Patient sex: M
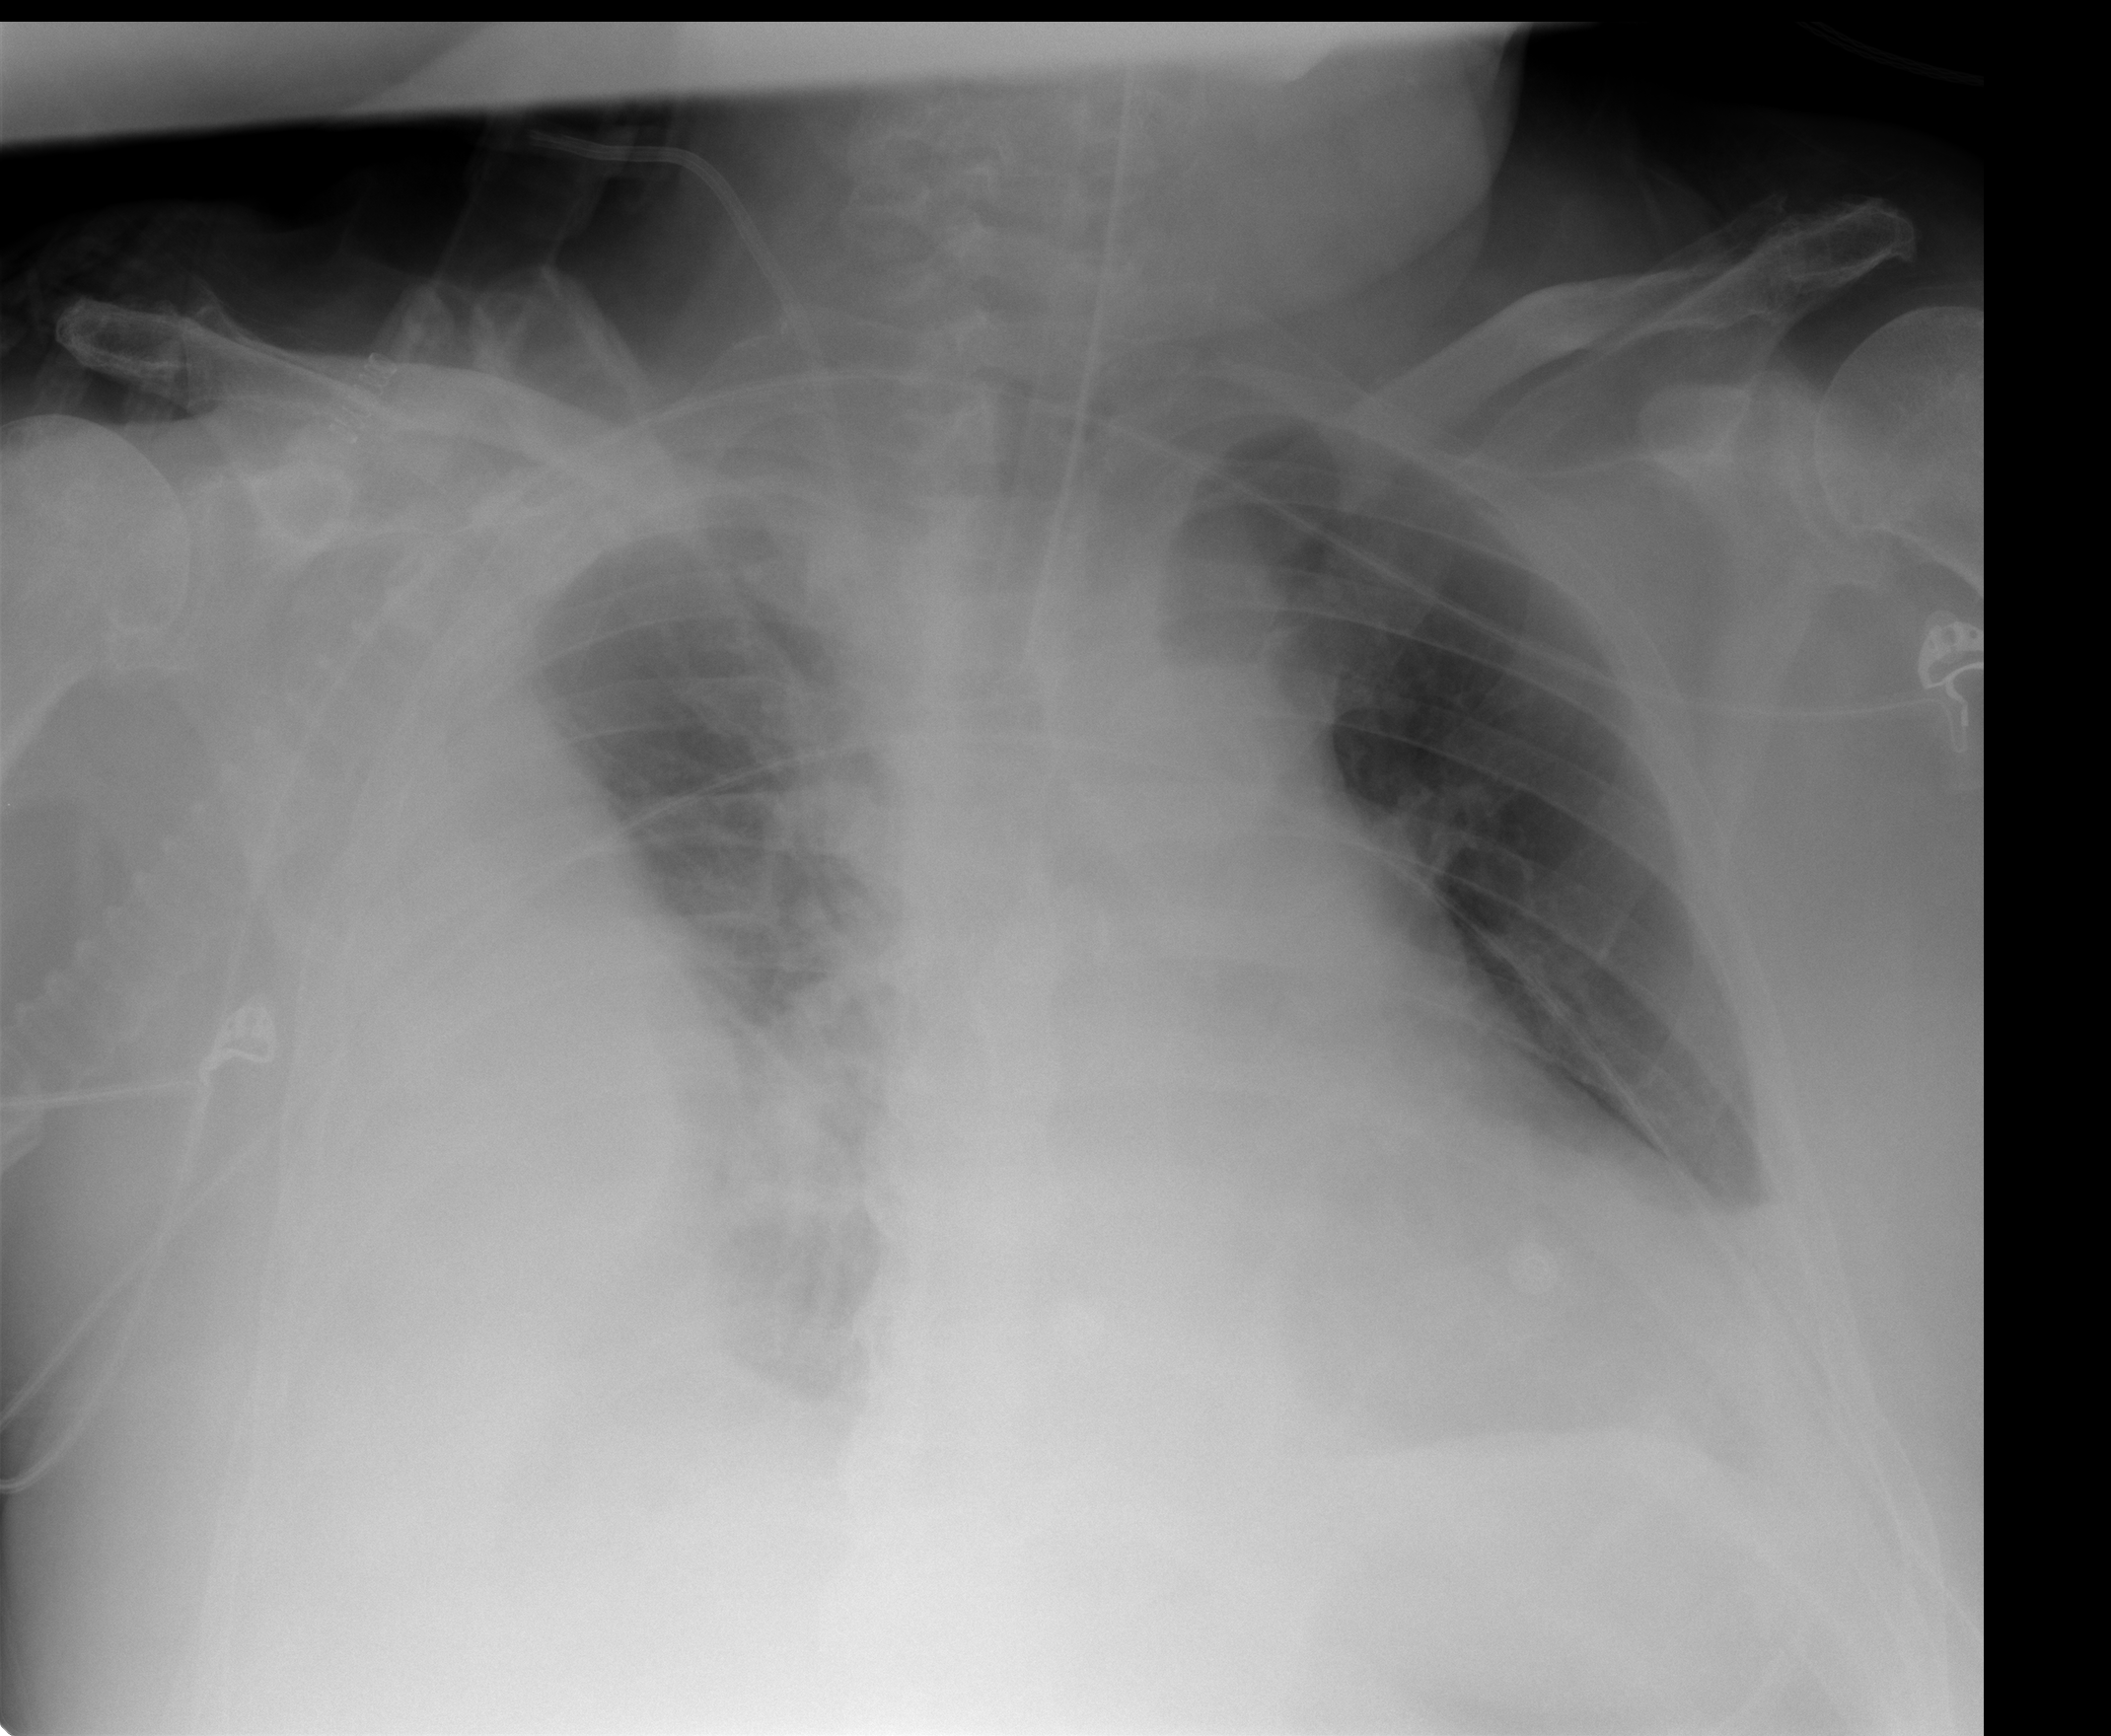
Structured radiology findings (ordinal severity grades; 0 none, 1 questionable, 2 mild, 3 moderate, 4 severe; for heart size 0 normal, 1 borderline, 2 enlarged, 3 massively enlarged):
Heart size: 1
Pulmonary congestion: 0
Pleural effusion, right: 3
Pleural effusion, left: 1
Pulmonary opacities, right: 1
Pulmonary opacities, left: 0
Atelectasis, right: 3
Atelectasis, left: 0